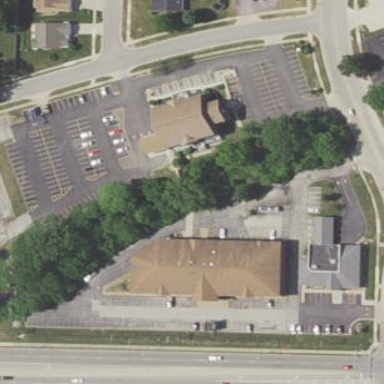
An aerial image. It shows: Retail area.